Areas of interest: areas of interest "CNPC Shanghai Tonghui Gas Station"
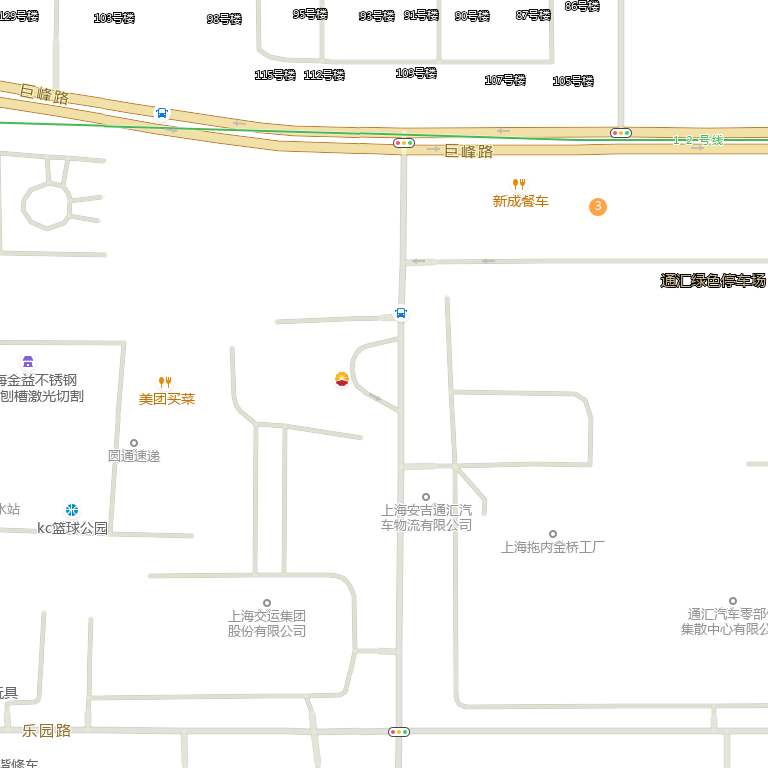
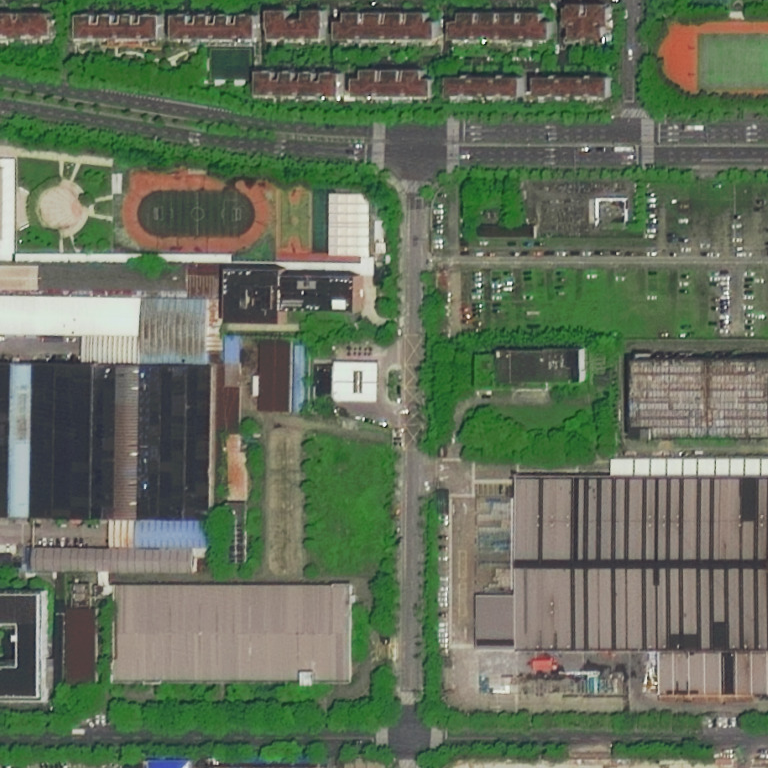